Interaction volume radius: 10 \u00c5
Interaction volume height: 40 \u00c5
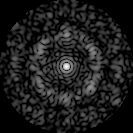
Disorder parameter: 0.8042